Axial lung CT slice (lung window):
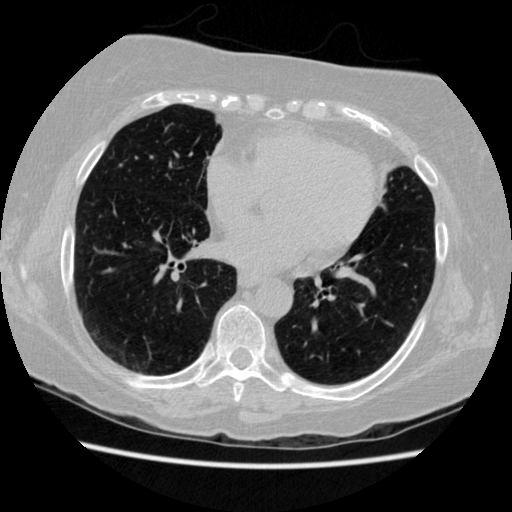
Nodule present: no